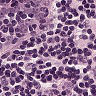
Metastatic tissue present: no